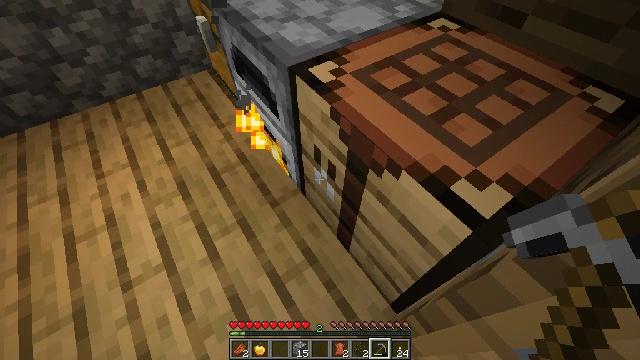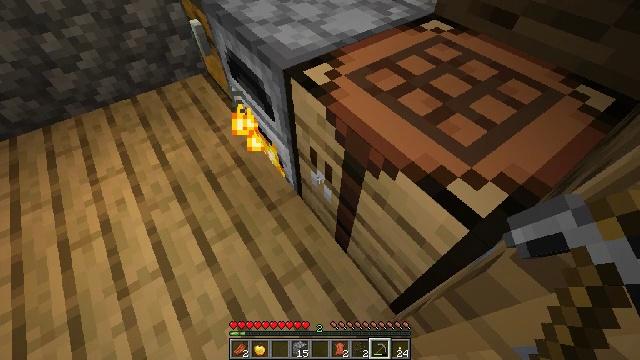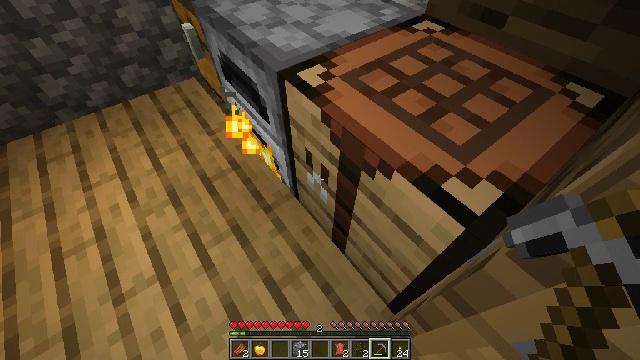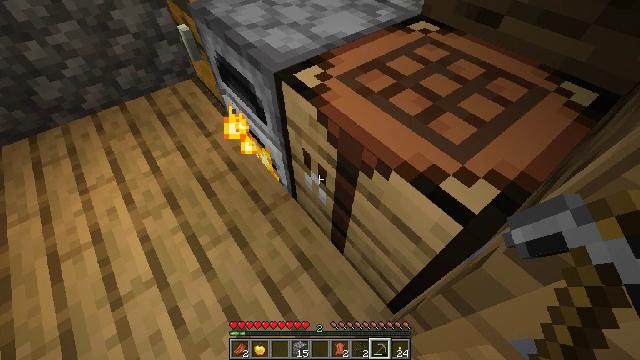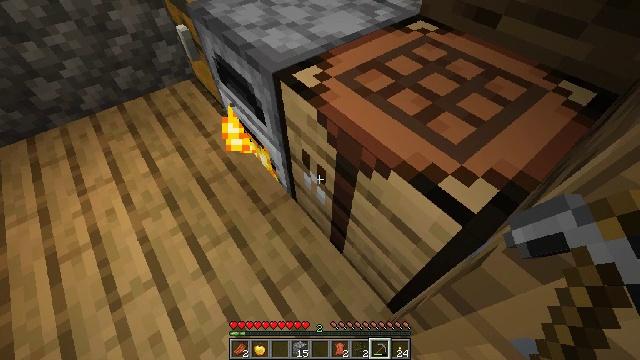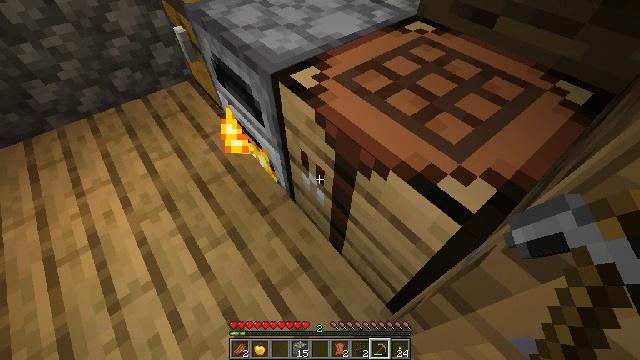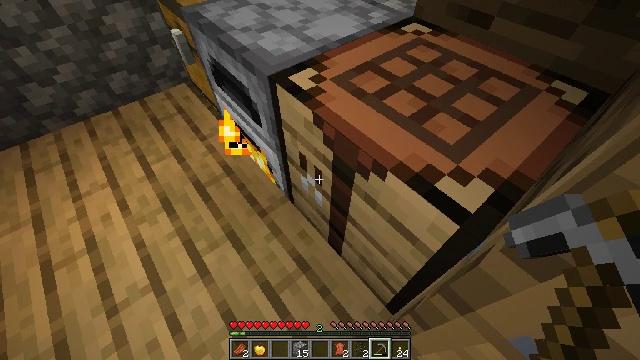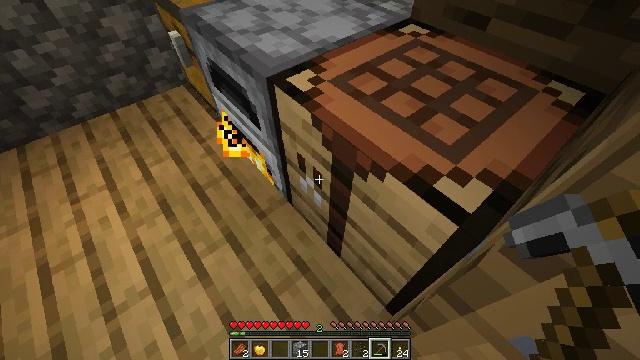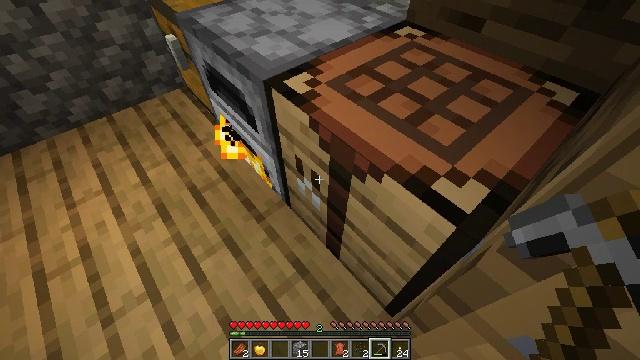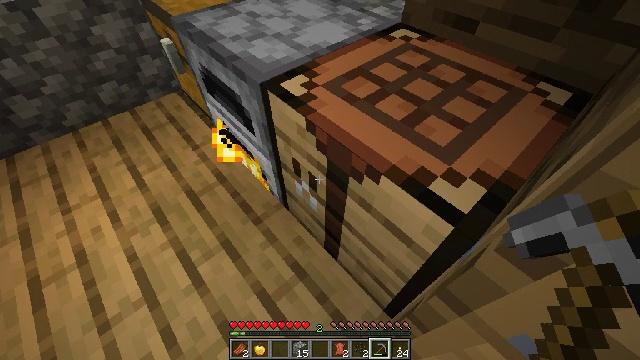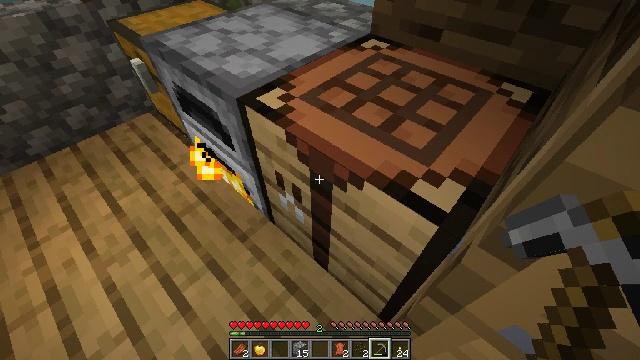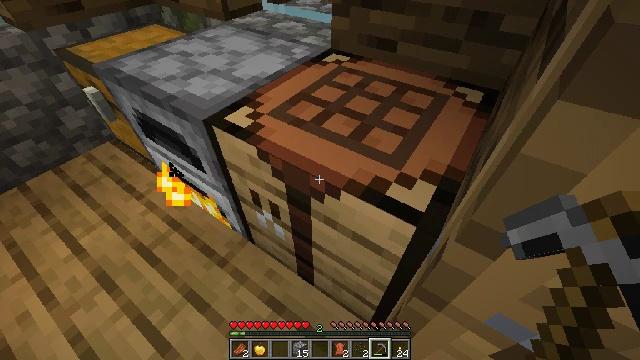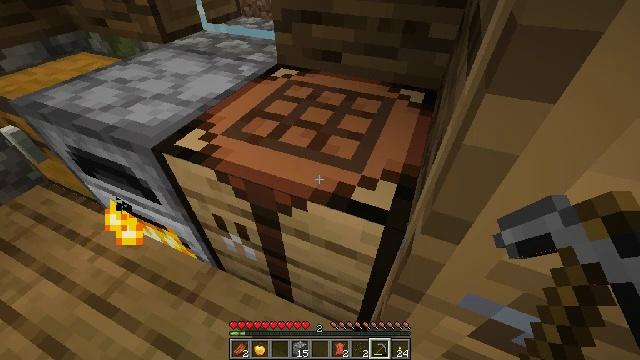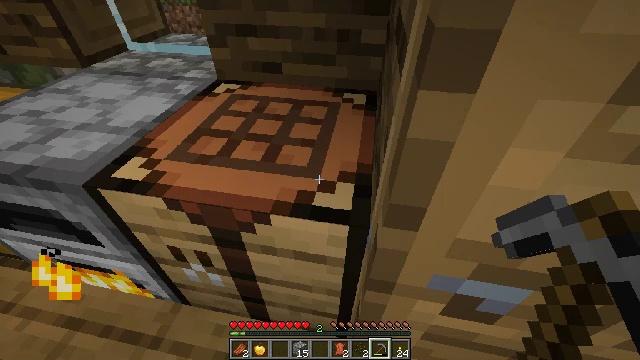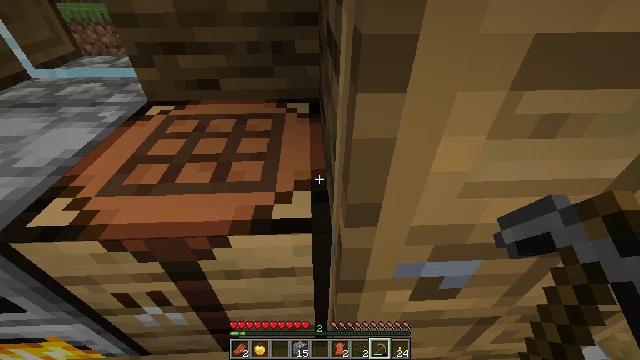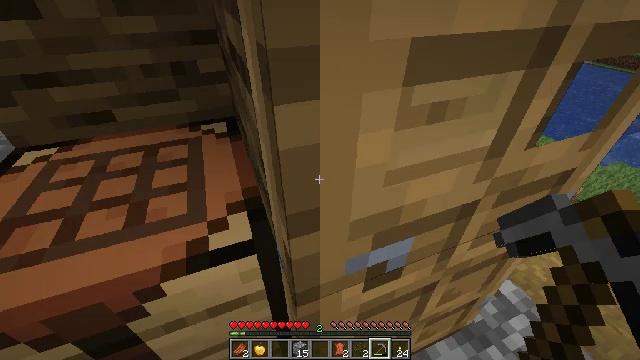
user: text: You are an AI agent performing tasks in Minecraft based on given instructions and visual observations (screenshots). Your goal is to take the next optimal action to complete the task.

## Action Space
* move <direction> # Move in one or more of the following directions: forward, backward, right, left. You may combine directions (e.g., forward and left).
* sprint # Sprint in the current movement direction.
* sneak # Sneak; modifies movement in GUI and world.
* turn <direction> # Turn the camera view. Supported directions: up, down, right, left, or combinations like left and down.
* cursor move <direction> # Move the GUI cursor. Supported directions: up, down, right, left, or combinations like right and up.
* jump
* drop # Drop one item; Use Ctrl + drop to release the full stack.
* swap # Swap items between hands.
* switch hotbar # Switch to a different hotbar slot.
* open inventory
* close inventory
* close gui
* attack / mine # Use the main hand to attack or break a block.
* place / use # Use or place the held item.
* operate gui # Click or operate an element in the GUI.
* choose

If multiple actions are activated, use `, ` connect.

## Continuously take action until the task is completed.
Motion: motion action
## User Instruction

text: Break the oak stairs.
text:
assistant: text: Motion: turn right
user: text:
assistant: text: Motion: turn right
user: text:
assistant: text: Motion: no_op
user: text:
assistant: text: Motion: no_op
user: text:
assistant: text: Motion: no_op
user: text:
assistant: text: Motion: no_op
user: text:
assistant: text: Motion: no_op
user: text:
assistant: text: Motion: no_op
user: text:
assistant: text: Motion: no_op
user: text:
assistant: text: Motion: turn right and up
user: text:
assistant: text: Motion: turn right and up
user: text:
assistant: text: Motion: turn right and up
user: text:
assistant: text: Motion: turn right and up
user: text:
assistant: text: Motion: turn right and up
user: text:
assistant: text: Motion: turn right and up
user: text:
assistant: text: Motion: turn right and up
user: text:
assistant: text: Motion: turn right and up
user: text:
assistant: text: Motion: turn right and up
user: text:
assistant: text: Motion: turn right
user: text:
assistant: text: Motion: turn right and up
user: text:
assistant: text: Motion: turn right and up
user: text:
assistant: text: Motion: turn right
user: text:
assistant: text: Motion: turn right
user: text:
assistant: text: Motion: no_op
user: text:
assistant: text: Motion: turn right
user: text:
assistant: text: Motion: turn right
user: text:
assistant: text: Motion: turn right
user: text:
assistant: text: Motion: turn right and up
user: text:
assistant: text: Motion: turn right and up
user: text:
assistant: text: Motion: turn right and up